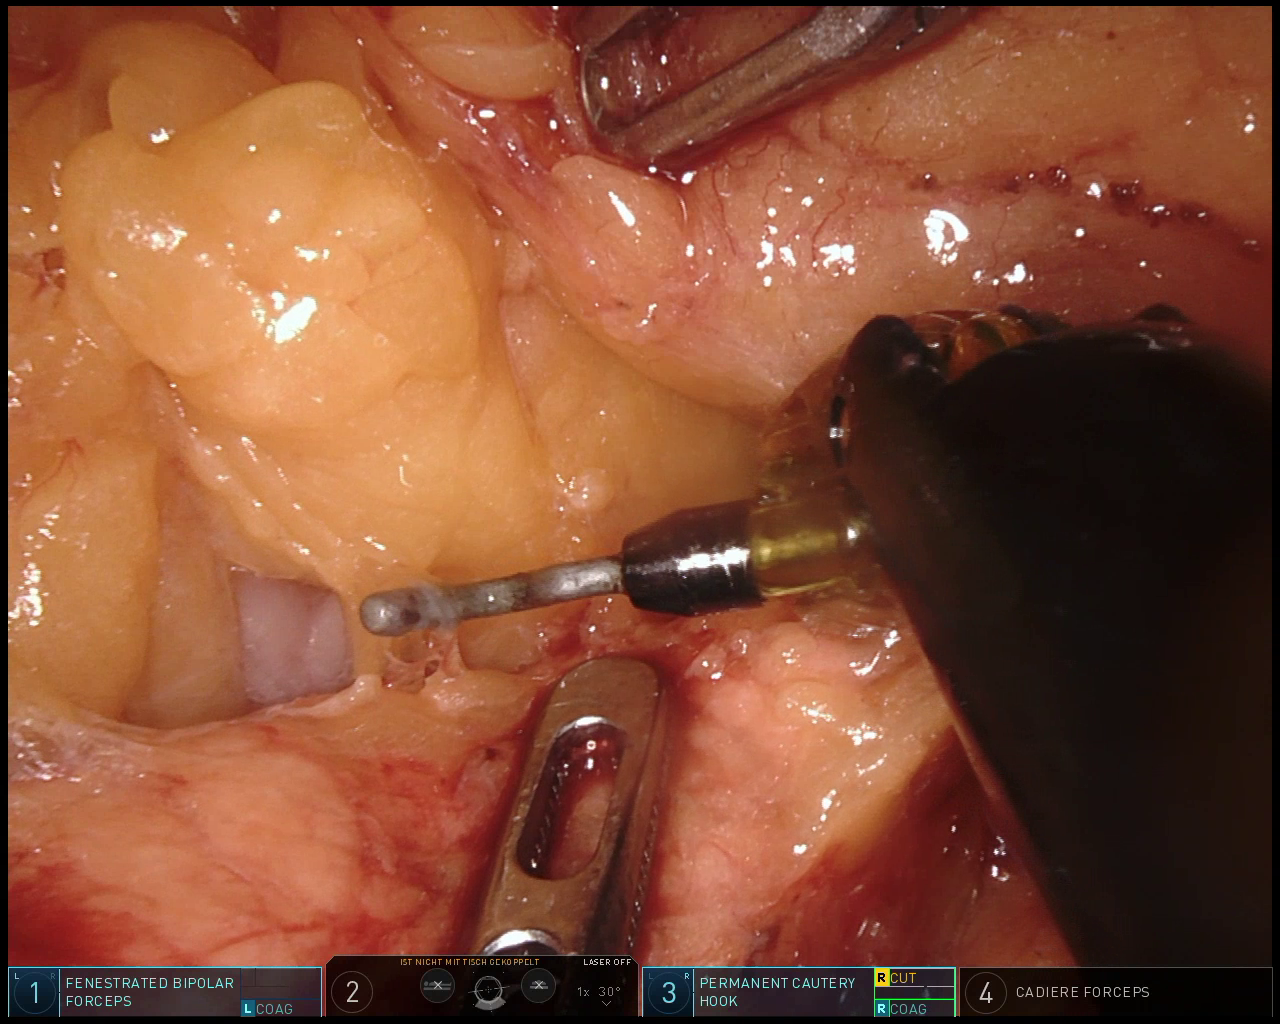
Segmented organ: stomach
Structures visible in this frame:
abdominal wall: no
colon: no
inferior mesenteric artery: no
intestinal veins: no
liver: no
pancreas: yes
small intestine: no
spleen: no
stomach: yes
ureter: no
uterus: no
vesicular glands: no